Question: I have encountered strange issue. From Activity onStart() I request Bluetooth activation and 120s discoverability via intent:
'''
Intent activateBTIntent = new Intent(BluetoothAdapter.ACTION_REQUEST_DISCOVERABLE);
startActivityForResult(activateBTIntent, BT_ACTIVATE_INTENT);
'''
I use it no matter if the Bluetooth is already activated or not. Android documentation says that Bluetooth will be activated if it was not, and that works fine. In both cases I get system Alert dialog

When I rotate the screen I observe flickering. Press on Yes/No removes one dialog, but there is still another one below. Performing screen rotation I can get a pile of Alert dialogs, and have to press Yes/No on each to get rid of them.
Described issue is present only if Bluetooth was not already started when intent was sent, otherwise it works correctly. Tried on different 2.2 phones, and issue is present on all. Looks to me like Android system issue.
Has anybody encountered it also, and maybe have some useful hint how to avoid this?
Thanks and regards.
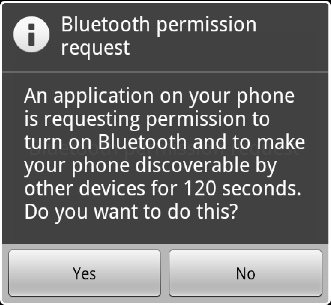
Answer: This is a bug in the Settings app that causes this. The RequestPermissionActivity is duplicating its instance of RequestPermissionHelperActivity on rotations.